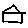
Label: house